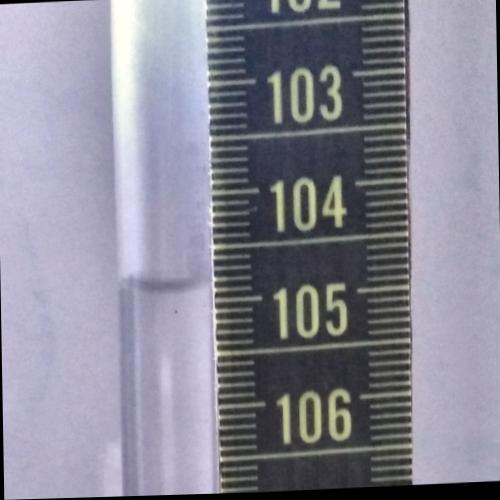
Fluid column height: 104.8 cm